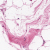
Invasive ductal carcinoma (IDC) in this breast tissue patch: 0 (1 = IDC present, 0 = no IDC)